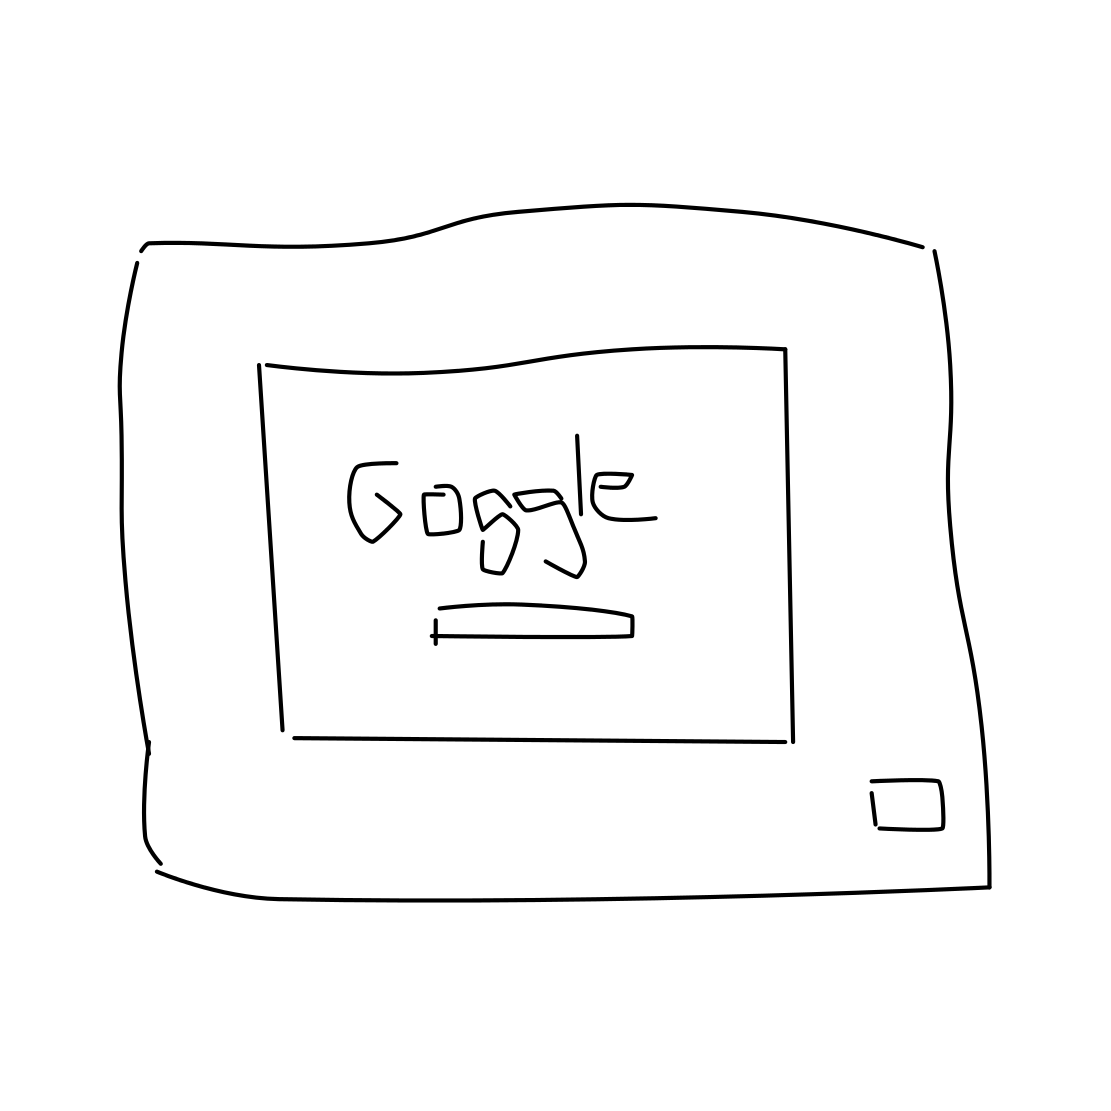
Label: computer monitor